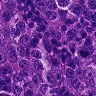
Metastatic tissue present: yes